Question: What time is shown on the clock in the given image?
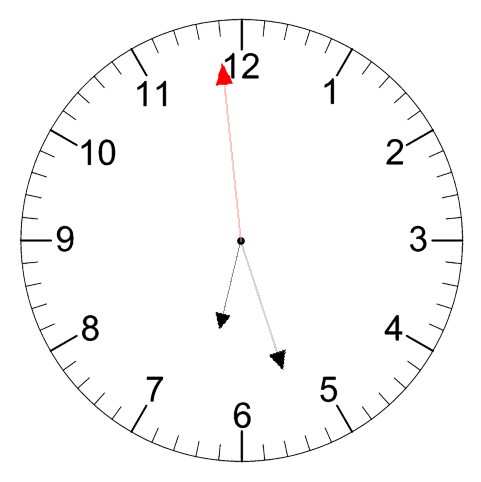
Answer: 06:26:59